Question: I have the following layout:

Sidebar and Headerbar will always be present though their content is context-specific.
I think there are two options here: nested states (sidenav > Headerbar > Content) or with views (if I understand that correctly). I'm still struggling to get my head wrapped around ui-router regardless of how many videos and articles I've read.
Clicking on Sidenav would load a state (or view) into Content and Headerbar would adjust its content based on whatever is loaded into Content.
My sense is that nested states seem like the simplest direct approach, particularly when thinking about inheritance.
Looking at it from another point of view, these seem like they could be siblings (although inheritance issues probably make me wrong). My inkling is that views would allow me more flexibility in the future with sub-items and such.
And of course ng-include and directives could play into this.
Being new to ui-router could someone slap me in the right direction? Where I'm stuck is loading the home view. I want my users to see their dashboard in the Content section once they log in. And then, how do I load new elements into Content as the user navigates from the Sidebar?
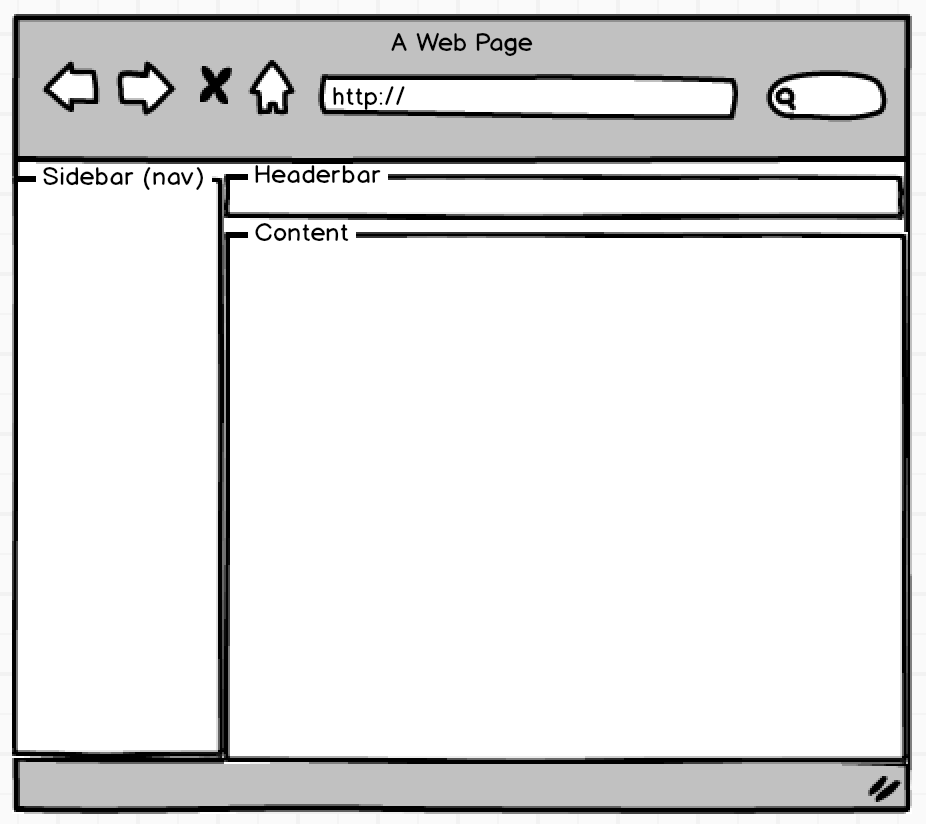
Answer: One way how to design scenario with 1) side bar, 2) action section and 3) main area could be like in <URL>
Firstly the state. Here is root state named 'index'. It is abstract and could do some 'resolve' for us. It does not effect child naming and does not extend the url (because is undefined)
'''
$stateProvider
.state('index', {
abstract: true,
//url: '/',
views: {
'@' : {
templateUrl: 'layout.html',
controller: 'IndexCtrl'
},
'top@index' : { templateUrl: 'tpl.top.html',},
'left@index' : { templateUrl: 'tpl.left.html',},
'main@index' : { templateUrl: 'tpl.main.html',},
},
})
'''
The first real state is list, and it inherits from but with an attribute 'parent: 'index'', so the parent name is not effecting the state name.
Advantage is, that it could inherit lot of resolved stuff. Also, the root state could be loaded once, for all other states
'''
.state('list', {
parent: 'index',
url: '/list',
templateUrl: 'list.html',
controller: 'ListCtrl'
})
'''
This is the real power of UI-Router, because now we can see that child is injecting stuff into two places - 1) action section and 2) main area
'''
.state('list.detail', {
url: '/:id',
views: {
'detail@index' : {
templateUrl: 'detail.html',
controller: 'DetailCtrl'
},
'actions@index' : {
templateUrl: 'actions.html',
controller: 'ActionCtrl'
},
},
})
'''
This way, we can use named views and multi views in real world scenario. Please, never forget how the scope definition goes:
### Scope Inheritance by View Hierarchy Only
> Keep in mind that scope properties only inherit down the state chain if the views of your states are nested. Inheritance of scope properties has nothing to do with the nesting of your states and everything to do with the nesting of your views (templates).It is entirely possible that you have nested states whose templates populate ui-views at various non-nested locations within your site. In this scenario you cannot expect to access the scope variables of parent state views within the views of children states.
Check that all in action <URL>